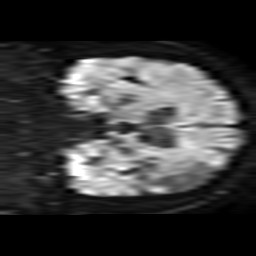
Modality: TRACE
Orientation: coronal
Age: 71
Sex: male
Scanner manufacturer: philips
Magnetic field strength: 3 T
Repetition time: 4.642 s
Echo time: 0.07429 s